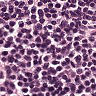
Metastatic tissue present: no